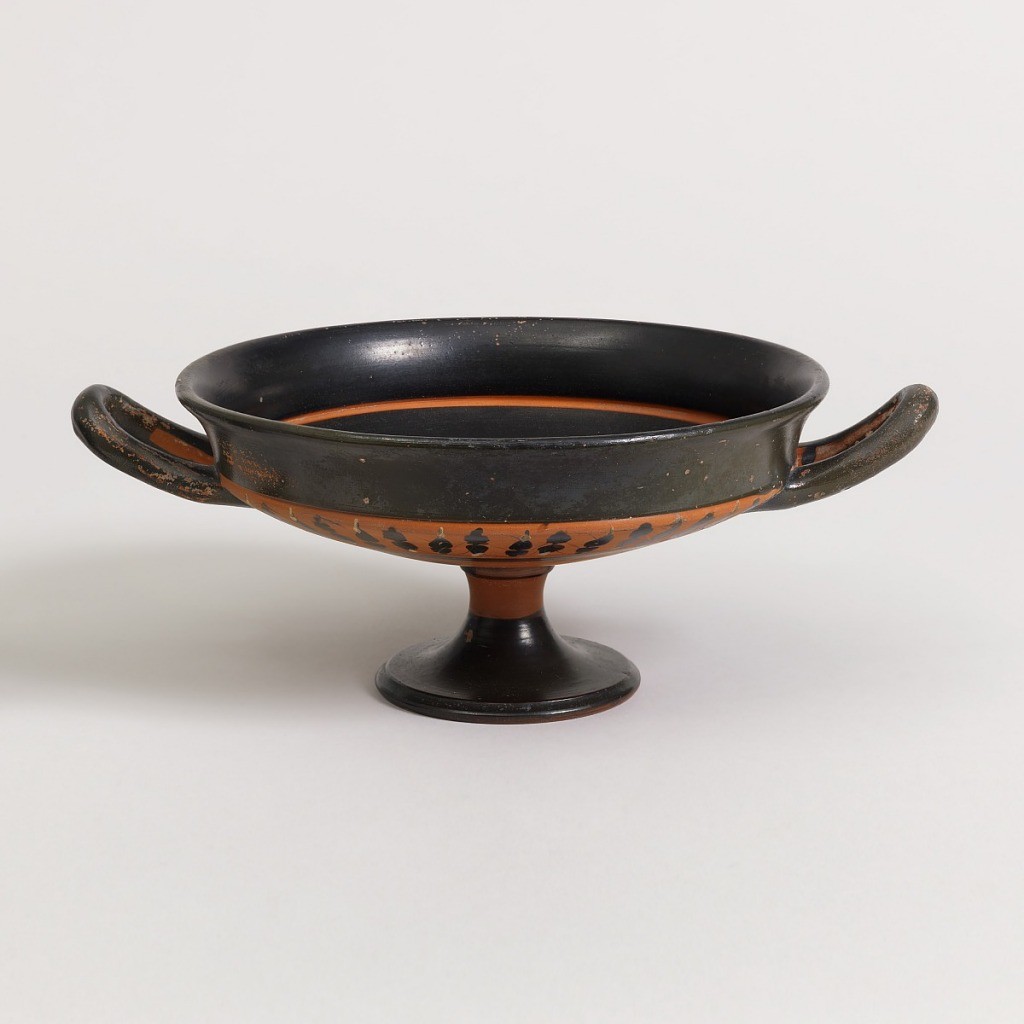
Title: Kylix
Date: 600–550 BC
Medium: Terra-cotta
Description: High concave rim. The body decorated on the exterior with three bands of red containing radiated strokes, rabbits and reversed floral decoration joined by fillets. Interior centered with "eye" and red stripe at base of rim.